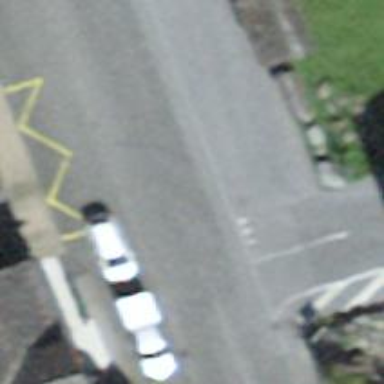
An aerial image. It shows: Public transport stop position.